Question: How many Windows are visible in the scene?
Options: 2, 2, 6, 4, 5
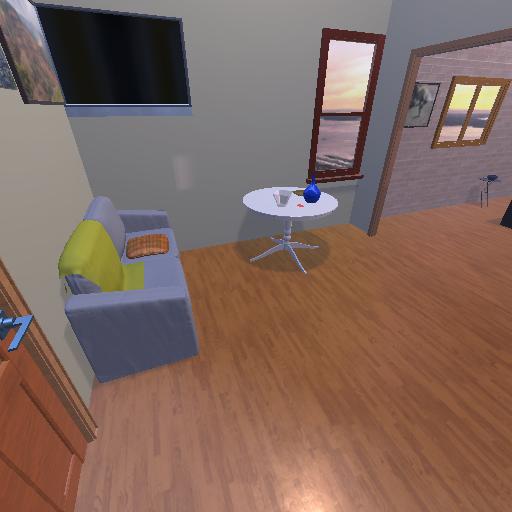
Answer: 2